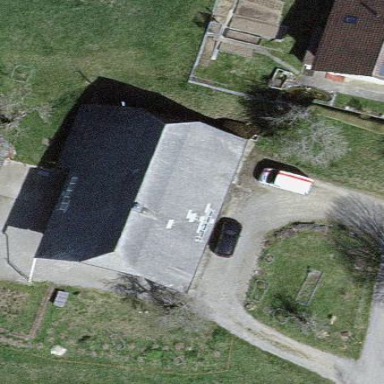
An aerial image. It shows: Farm building.